Aerial crown-view tile of a tropical tree (Barro Colorado Island, Panama), acquired 20241014:
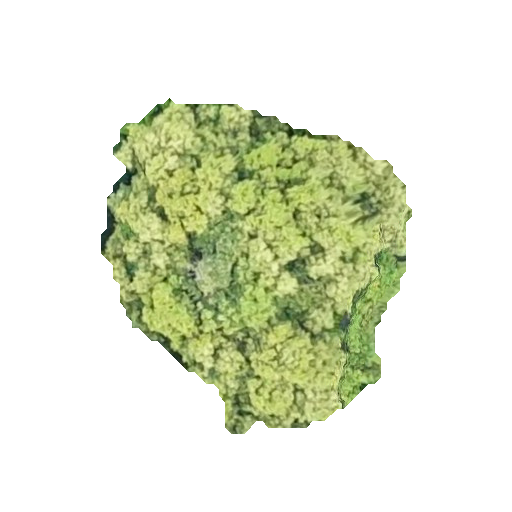
Species: Prioria copaifera
GBIF accepted scientific name: Prioria copaifera
Crown area: 114.478 m²